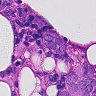
Metastatic tissue present: yes